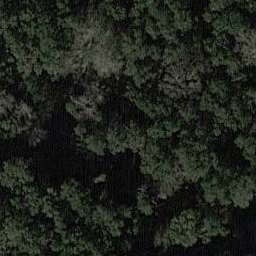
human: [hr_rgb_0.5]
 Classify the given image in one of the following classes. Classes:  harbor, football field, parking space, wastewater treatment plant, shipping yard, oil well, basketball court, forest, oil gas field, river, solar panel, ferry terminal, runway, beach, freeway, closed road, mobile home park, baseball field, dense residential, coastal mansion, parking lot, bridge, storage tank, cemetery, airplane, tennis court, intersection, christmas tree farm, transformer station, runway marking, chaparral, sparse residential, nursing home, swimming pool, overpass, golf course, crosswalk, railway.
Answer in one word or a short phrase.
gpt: forest